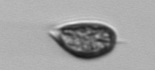
Label: Prorocentrum_triestinum